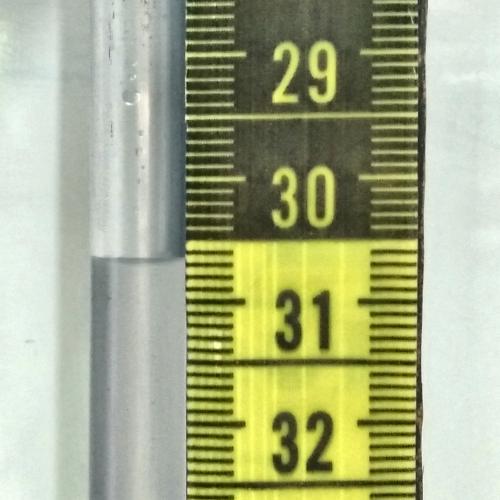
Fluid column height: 30.6 cm